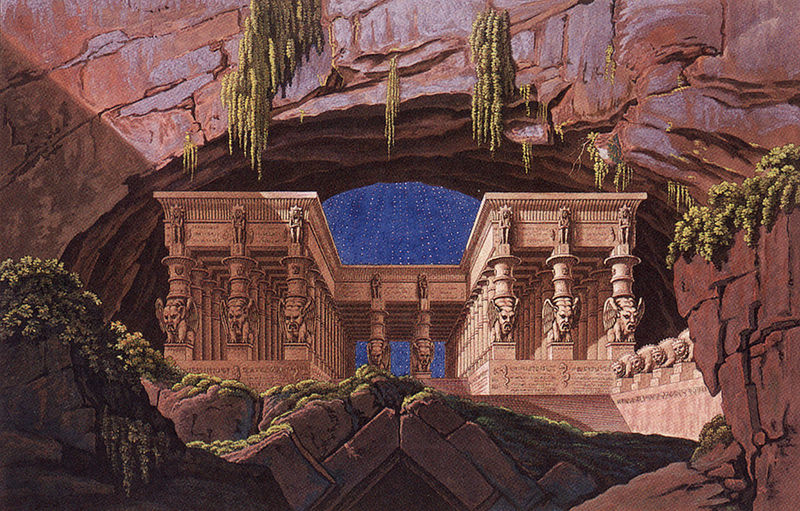
Titel: Die Zauberflöte Akt 1 Szene 1, Entwurf
Künstler: Karl Friedrich Schinkel
Schlagwörter: baum, blau, felsen, gemälde, gott, himmel, grün, nacht, säule, säulen, gebäude, rot, wand, architektur, gesicht, stein, steine, feld, pflanze, pflanzen, höhle, mauer, symmetrie, grass, grun, symmetrisch, sterne, sternenhimmel, beten, skulpturen, bewachsen, efeu, götter, tempel, fersen, ungeheuer, drache, gebaude, architektir, baume, azteken, atlantis, inkas, saule, rankpflanzen, pfersen